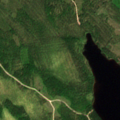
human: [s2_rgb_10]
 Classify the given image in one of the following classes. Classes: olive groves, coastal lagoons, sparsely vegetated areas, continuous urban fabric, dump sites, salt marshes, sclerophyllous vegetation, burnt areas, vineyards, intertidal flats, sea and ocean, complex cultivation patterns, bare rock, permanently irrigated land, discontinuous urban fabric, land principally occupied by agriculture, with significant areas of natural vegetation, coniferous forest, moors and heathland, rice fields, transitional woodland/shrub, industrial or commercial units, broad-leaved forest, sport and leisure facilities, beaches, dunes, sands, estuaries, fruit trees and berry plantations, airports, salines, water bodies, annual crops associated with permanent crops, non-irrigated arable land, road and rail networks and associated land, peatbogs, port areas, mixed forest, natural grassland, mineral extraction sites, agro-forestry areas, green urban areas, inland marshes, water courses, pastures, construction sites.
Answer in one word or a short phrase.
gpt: coniferous forest, transitional woodland/shrub, water bodies